Question: I've been trying to create a custom skin/template for a TabControl in WPF.
I want the tabs to be displayed in a ComboBox. When you select the item from the ComboBox, I want the content area of the tab control to display the TabItem contents.
Here's an image showing what I'm looking for:

I could do this using some sort of master-detail setup with data objects and templates, but the problem is I want to set up the controls using the TabControl XAML format, like this:
'''
<TabControl Style="{DynamicResource ComboTabControlStyle}">
<TabItem Header="TabItem1">
<TextBlock Text="TabItem1 Content!" FontSize="18.667" HorizontalAlignment="Center" VerticalAlignment="Center"/>
</TabItem>
<TabItem Header="TabItem2">
<TextBlock Text="TabItem2 Content!" FontSize="18.667" HorizontalAlignment="Center" VerticalAlignment="Center"/>
</TabItem>
<TabItem Header="TabItem3">
<TextBlock Text="TabItem3 Content!" FontSize="18.667" HorizontalAlignment="Center" VerticalAlignment="Center"/>
</TabItem>
</TabControl>
'''
Any thoughts or suggestions?
It is very easy to change the layout of the tab items using a different Panel, but a ComboBox is an ItemsControl, not a Panel.
I tried putting the ComboBox in the TabControl template and binding the ItemsSource of the ComboBox to the TabControl.Items property, but it didn't seem to work correctly.
I also tried creating a custom panel that only shows one "selected" item at a time and shows all of the items in a drop-down when you click on it (basically a "ComboBox" panel). I ran into trouble because visuals can only be in one place in the visual tree. So putting the children of the panel into a popup caused an exception to be thrown.
Anybody have any other ideas?
Thanks for the help!
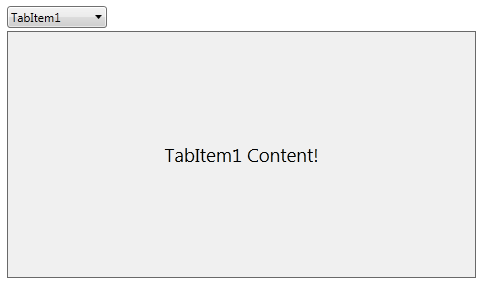
Answer: I found a solution.
I created a custom Control class (MasterDetailControl).
This class has two template parts:
'''
[TemplatePart(Name = "PART_MasterSelector", Type = typeof(Selector))]
[TemplatePart(Name = "PART_DetailPresenter", Type = typeof(ContentPresenter))]
'''
The control has an items dependency property:
'''
public IList Items { ... }
'''
I added a helper class:
'''
[ContentProperty("Detail")]
public class MasterDetail
{
public object Master { get; set; }
public object Detail { get; set; }
}
'''
Items that are placed in the Items DP are processed by the MasterDetailControl. If they are of type MasterDetail, the master is added to the selector items list. For other child item types, a new MasterDetail object is created with the object assigned to the master and detail fields. A separate list maintains all of the generated MasterDetail objects with indexes that correspond to those in the Selector control.
When the SelectionChanged event fires on the Selector object, I set the ContentPresenter's Content property to the Detail field of the item corresponding to the selected master object.
If anyone wants more details, feel free to comment.
In the end, I can now use this control with a simple control template specifying any selector object (ListBox, ComboBox, etc) and a ContentPresenter.